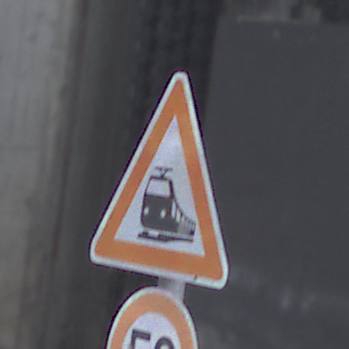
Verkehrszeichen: Bahnuebergang
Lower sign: Geschwindigkeit50
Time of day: MorningAfternoon
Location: Outdoor (Suburban)
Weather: Overcast
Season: NotSpecified
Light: Natural